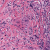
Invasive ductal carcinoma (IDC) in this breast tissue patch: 1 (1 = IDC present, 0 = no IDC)